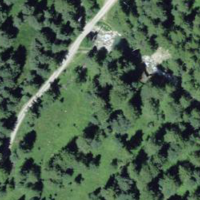
EUNIS habitat code: 43
Species observed at this site:
Campanula barbata